Aerial crown-view tile of a tropical tree (Barro Colorado Island, Panama), acquired 20250512:
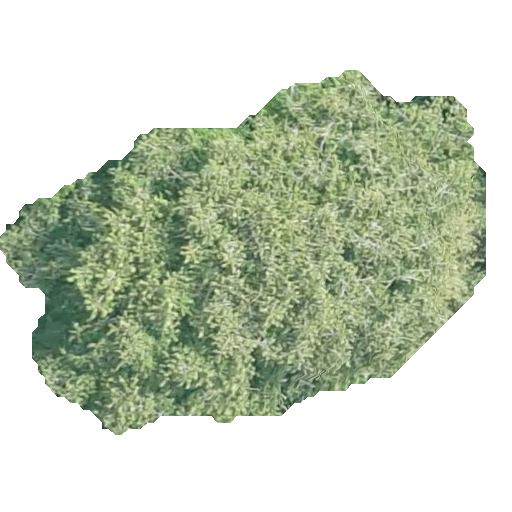
Species: Virola surinamensis
GBIF accepted scientific name: Virola surinamensis
Crown area: 177.191 m²